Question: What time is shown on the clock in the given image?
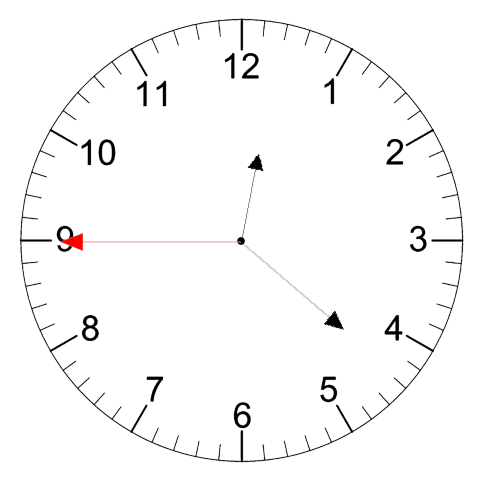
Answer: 12:21:45